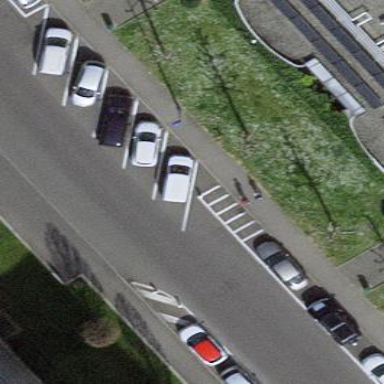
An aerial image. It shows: Diagonal street-side parking available in the area.